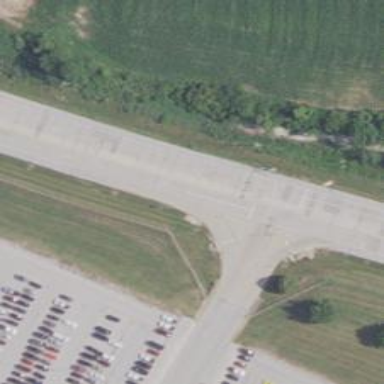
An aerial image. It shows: Service road.